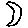
Label: moon